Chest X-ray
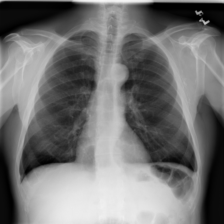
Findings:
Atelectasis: negative
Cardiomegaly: negative
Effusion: negative
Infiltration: negative
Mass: negative
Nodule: negative
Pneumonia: negative
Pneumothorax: negative
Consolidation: negative
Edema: negative
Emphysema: positive
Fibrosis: negative
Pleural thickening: negative
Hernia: negative